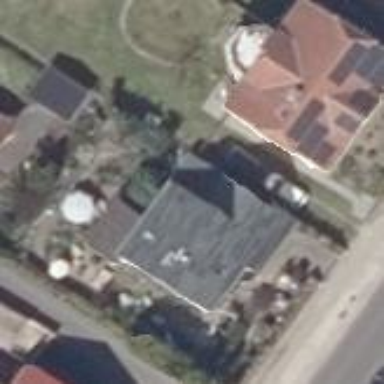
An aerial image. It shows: Detached building.